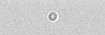
Label: camera_spot